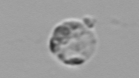
Label: Amoeba